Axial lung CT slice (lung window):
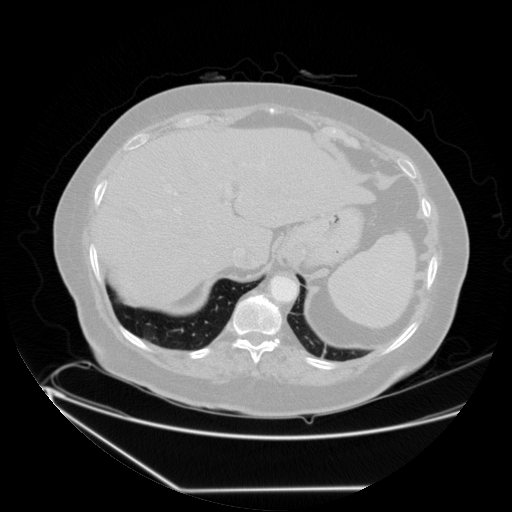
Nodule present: no